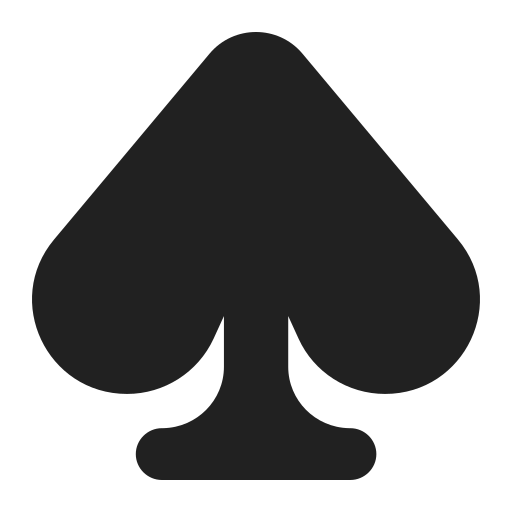
spade suit flat